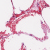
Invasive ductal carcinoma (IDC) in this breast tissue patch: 0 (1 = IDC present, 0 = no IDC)